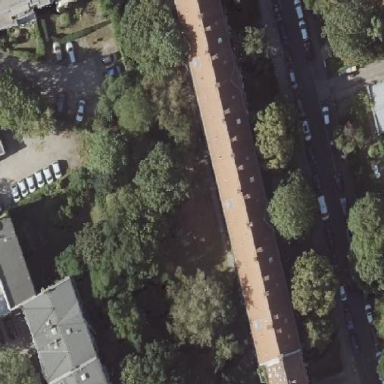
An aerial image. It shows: Apartment building with hipped roof.